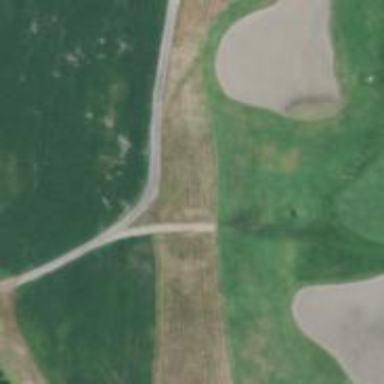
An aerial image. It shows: Footway that serves as golf path.